Question: If I sometime forget to enter a comment for a git commit operation, then a screen as like follows appear to me:

However, i later on, just can't get rid of this window unless i close and open the command widow again. can anyone please help my how to handle that scenario ?
Regards
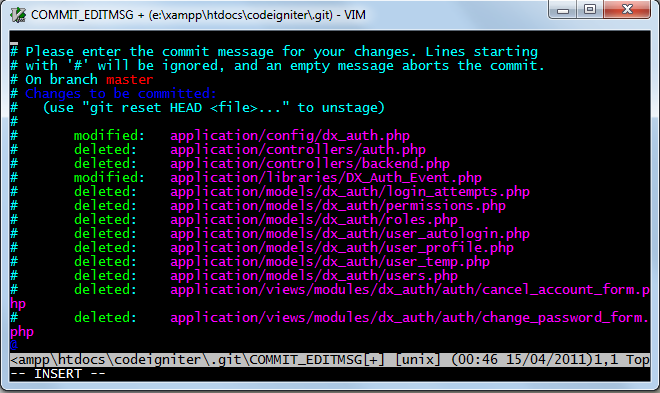
Answer: Do you have a default editor set for Git? Try this (replace nano with your editor of choice):
'git config --global core.editor nano'